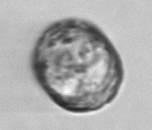
Label: Lauderia_annulata